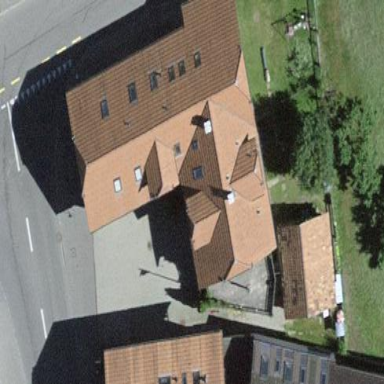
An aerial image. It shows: Residential building.